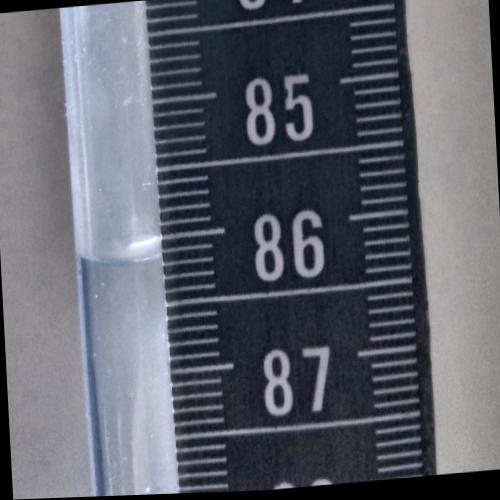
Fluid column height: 86.1 cm